Question: I would like to do the following
'''
set.seed(1)
x <- seq(-10, 10, length= 600)
y <- x
f <- function(x, y) { r <- sqrt(x^2+y^2); 10 * sin(r)/r }
z <- outer(x, y, f)
persp(x, y, z, theta = 30, phi = 30, expand = 0.5, col = "lightblue")
'''
But the grid is too thin so the border dominates (You can confirm it is indeed the border and not the lighting by using 'border = NA'. It turns to blue):

One way to address this is of course to use not so fine of a grid (for example if you change 'length = 600' to 'length= 50' it looks very pleasant, and is actually the example in ?persp). But I want the same shape and smooth exactly as this fine grid. I just don't want to draw all of the borders, maybe only 1/5th of them for example (or half which I assume I can customize).
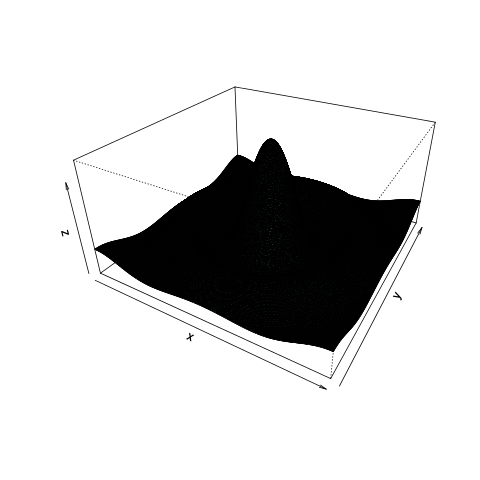
Answer: An issue with plotting the smooth shape and then plotting a grid over top of it is that you can see through the shape to the grid on the other side. To address this, you can start by plotting the course grid on top of a white object, meaning you can't see the back side of the grid, saving the result to a file.
'''
x <- seq(-10, 10, length=50)
y <- x
z <- outer(x, y, f)
png("top.png")
print(persp(x, y, z, theta = 30, phi = 30, expand = 0.5, border="black", col="white"))
dev.off()
'''

Then, you can plot smoothed image followed by the grid with all white colors fully transparent.
'''
x <- seq(-10, 10, length= 600)
y <- x
f <- function(x, y) { r <- sqrt(x^2+y^2); 10 * sin(r)/r }
z <- outer(x, y, f)
png("bottom.png")
print(persp(x, y, z, theta = 30, phi = 30, expand = 0.5, border="lightblue", col="lightblue"))
dev.off()
par(oma=c(0, 0, 0, 0), mar=c(0, 0, 0, 0))
library(png)
top.img <- readPNG("top.png")
top.img[,,4][top.img[,,1] + top.img[,,2] + top.img[,,3] > 2] <- 0
plot.new()
rasterImage(bottom.img, 0, 0, 1, 1)
rasterImage(top.img, 0, 0, 1, 1)
'''